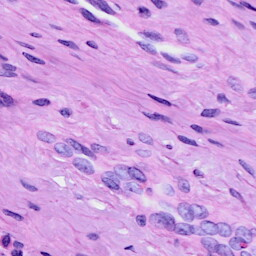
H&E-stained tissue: Cervix